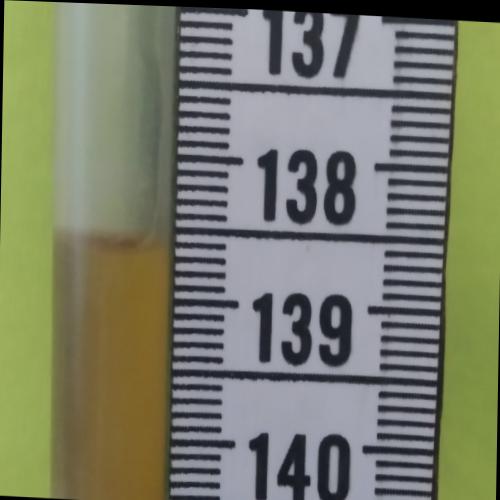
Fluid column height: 138.6 cm